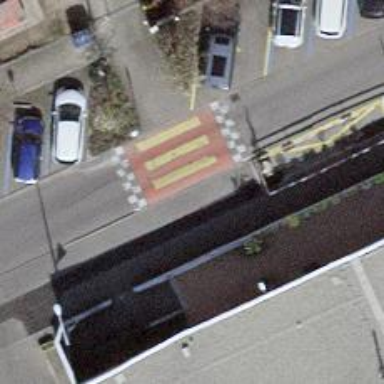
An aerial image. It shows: Bicycle parking area.